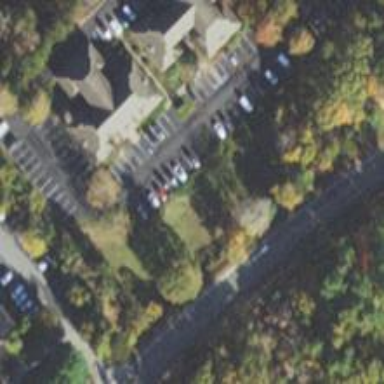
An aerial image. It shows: Parking space.